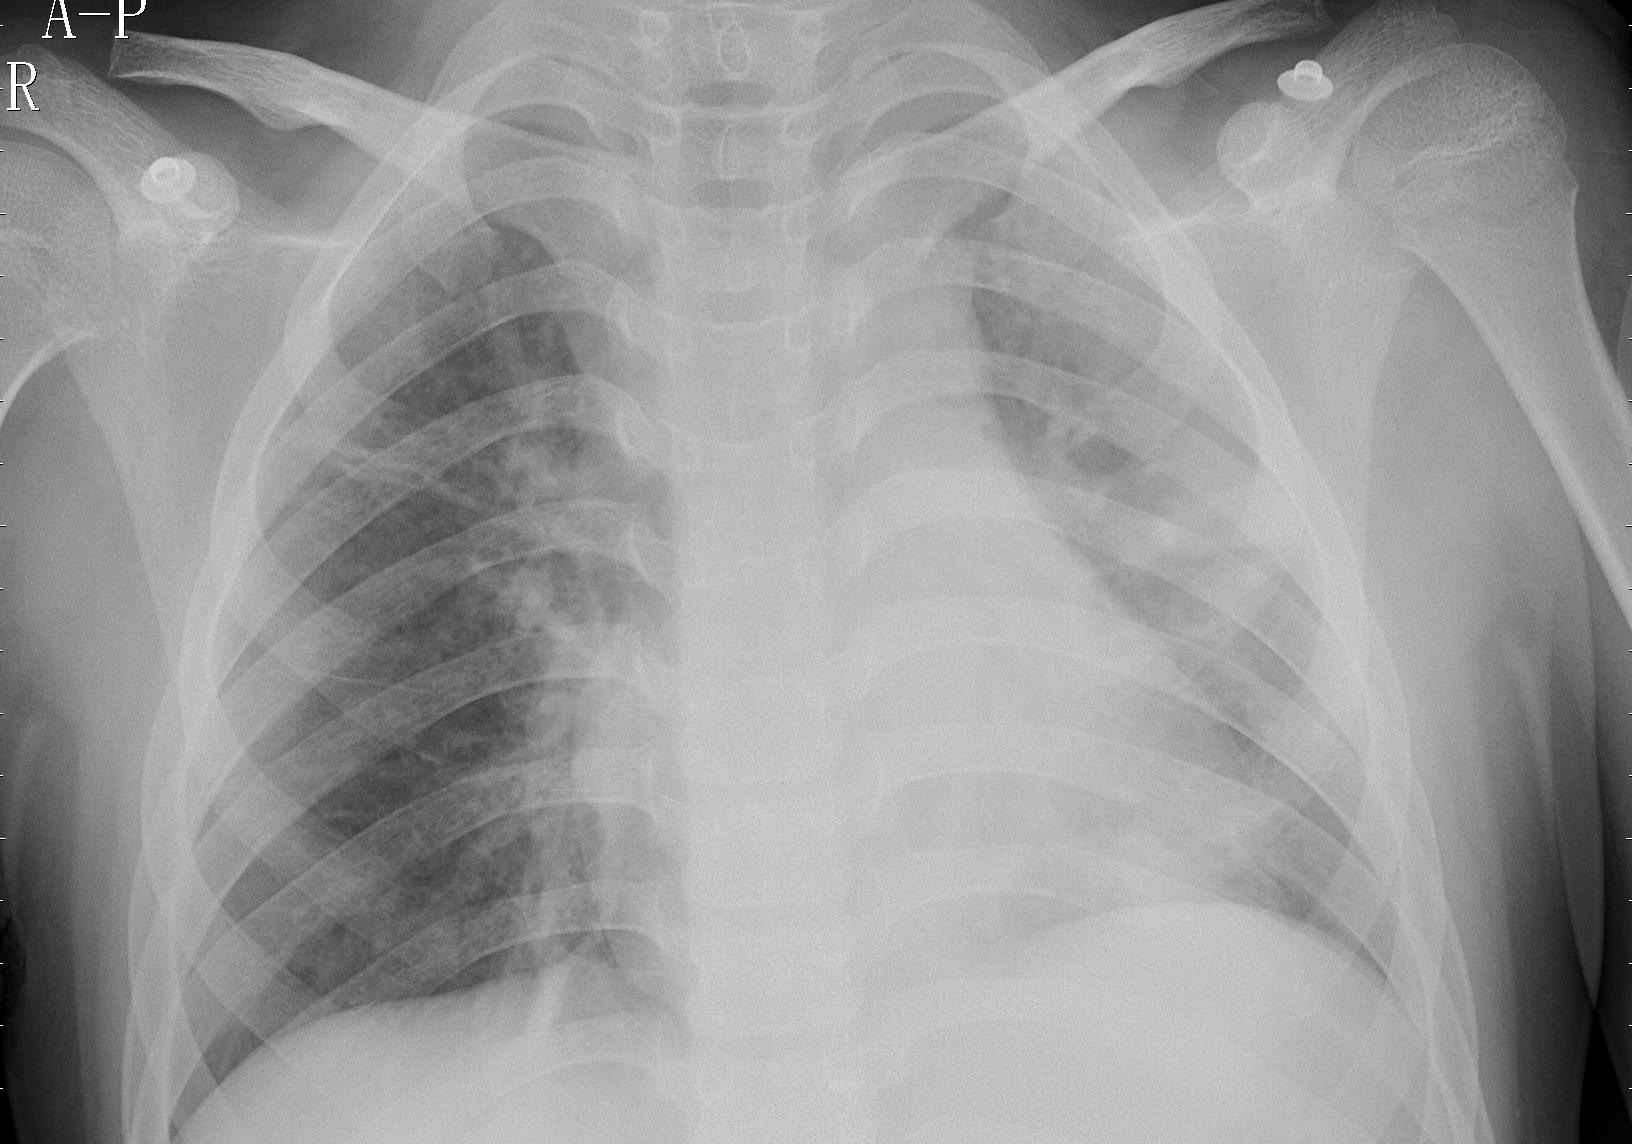
Diagnosis: PNEUMONIA